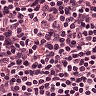
Metastatic tissue present: no